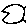
Label: fish